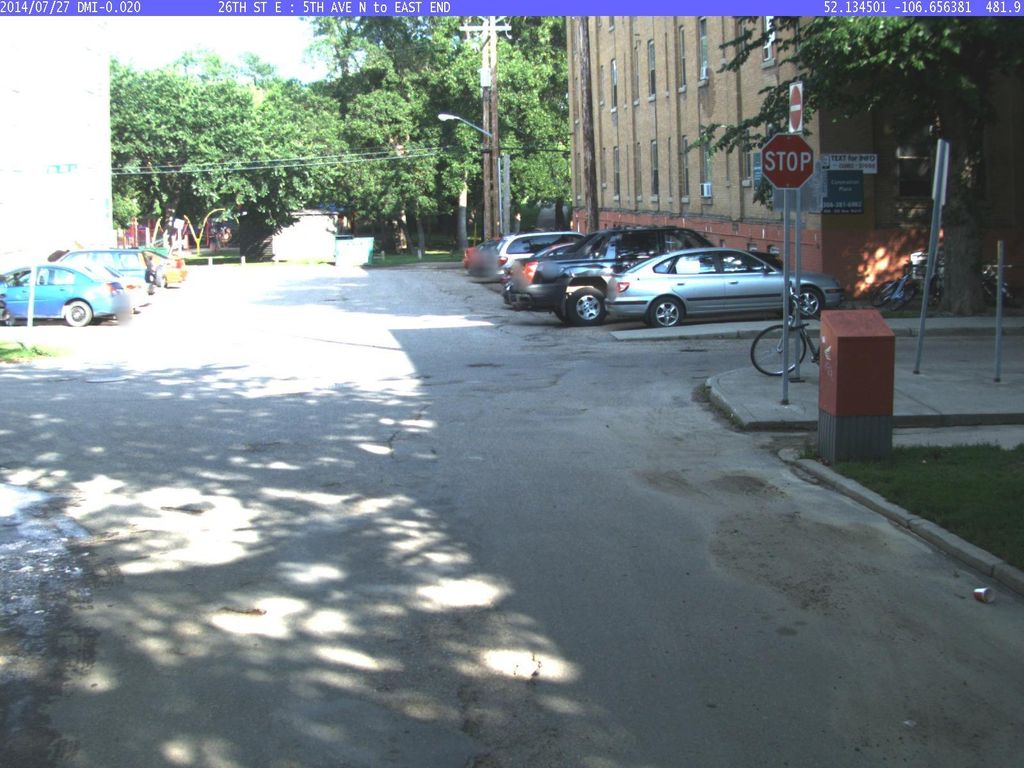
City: saskatoon